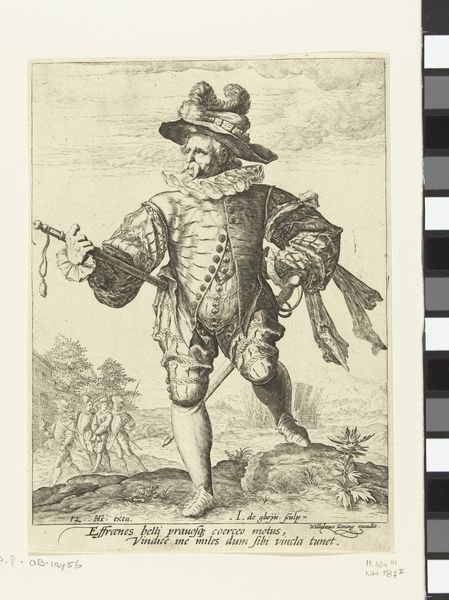
Titel: Provoost
Künstler: Jacob de (II) Gheyn
Standort: Amsterdam
Institution: Rijksmuseum
Schlagwörter: gruppe, himmel, mann, weiß, wolken, hintergrund, hut, männer, schwarz, zeichnung, blick, bart, hose, jacke, federn, kragen, gewand, pflanze, füße, schrift, stab, grafik, knie, knöpfe, schwert, text, waffe, wams, latein, landsknecht